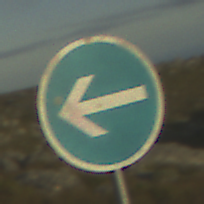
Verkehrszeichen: VorgeschriebeneFahrtrichtungHierLinks
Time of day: SunriseSunset
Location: Outdoor (Nature)
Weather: PartlyCloudy
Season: NotSpecified
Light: Natural